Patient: sex M, age 48
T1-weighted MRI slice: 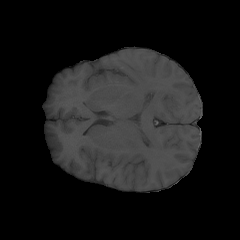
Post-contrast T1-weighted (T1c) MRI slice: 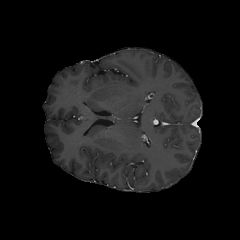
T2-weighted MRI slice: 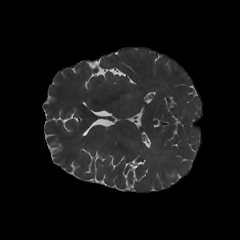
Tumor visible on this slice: no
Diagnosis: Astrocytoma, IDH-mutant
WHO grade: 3